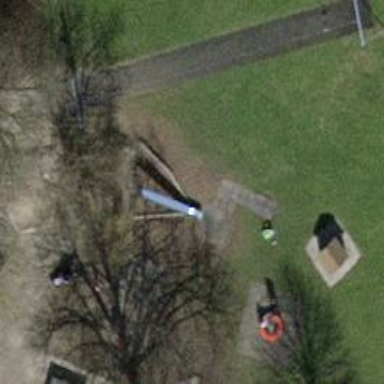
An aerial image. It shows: Playground with slide.